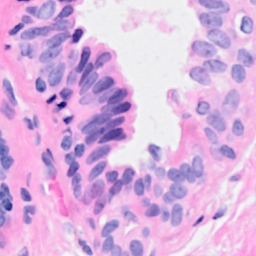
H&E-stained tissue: Breast